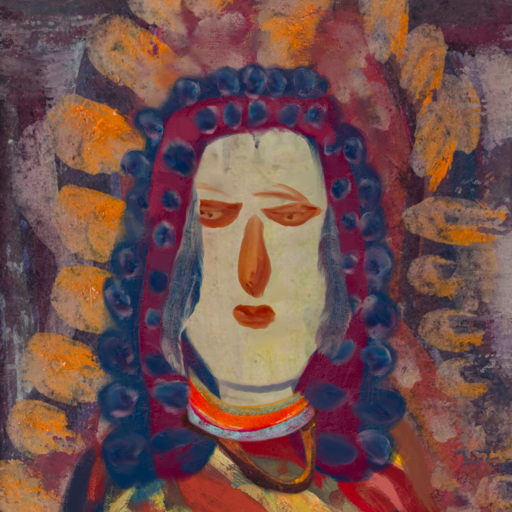
Background: Doll, Head And Neck Front: Hill_Girl, Face Front: Pious_Lady, Bust: Mother_And_Son_Son, Hair Front: Hill_Girl, Head Accessory: Blank, Second Necklace: Comrade, Necklace: Sisters, Baby: Blank